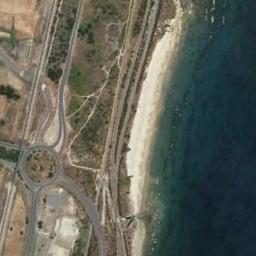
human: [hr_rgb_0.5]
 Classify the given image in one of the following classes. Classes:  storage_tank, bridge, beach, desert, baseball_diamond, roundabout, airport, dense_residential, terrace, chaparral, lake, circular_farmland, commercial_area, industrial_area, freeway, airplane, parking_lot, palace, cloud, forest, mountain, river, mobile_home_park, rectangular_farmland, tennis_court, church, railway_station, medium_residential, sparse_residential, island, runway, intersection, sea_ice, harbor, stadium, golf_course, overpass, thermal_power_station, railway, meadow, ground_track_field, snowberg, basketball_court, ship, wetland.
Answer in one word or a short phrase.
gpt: beach